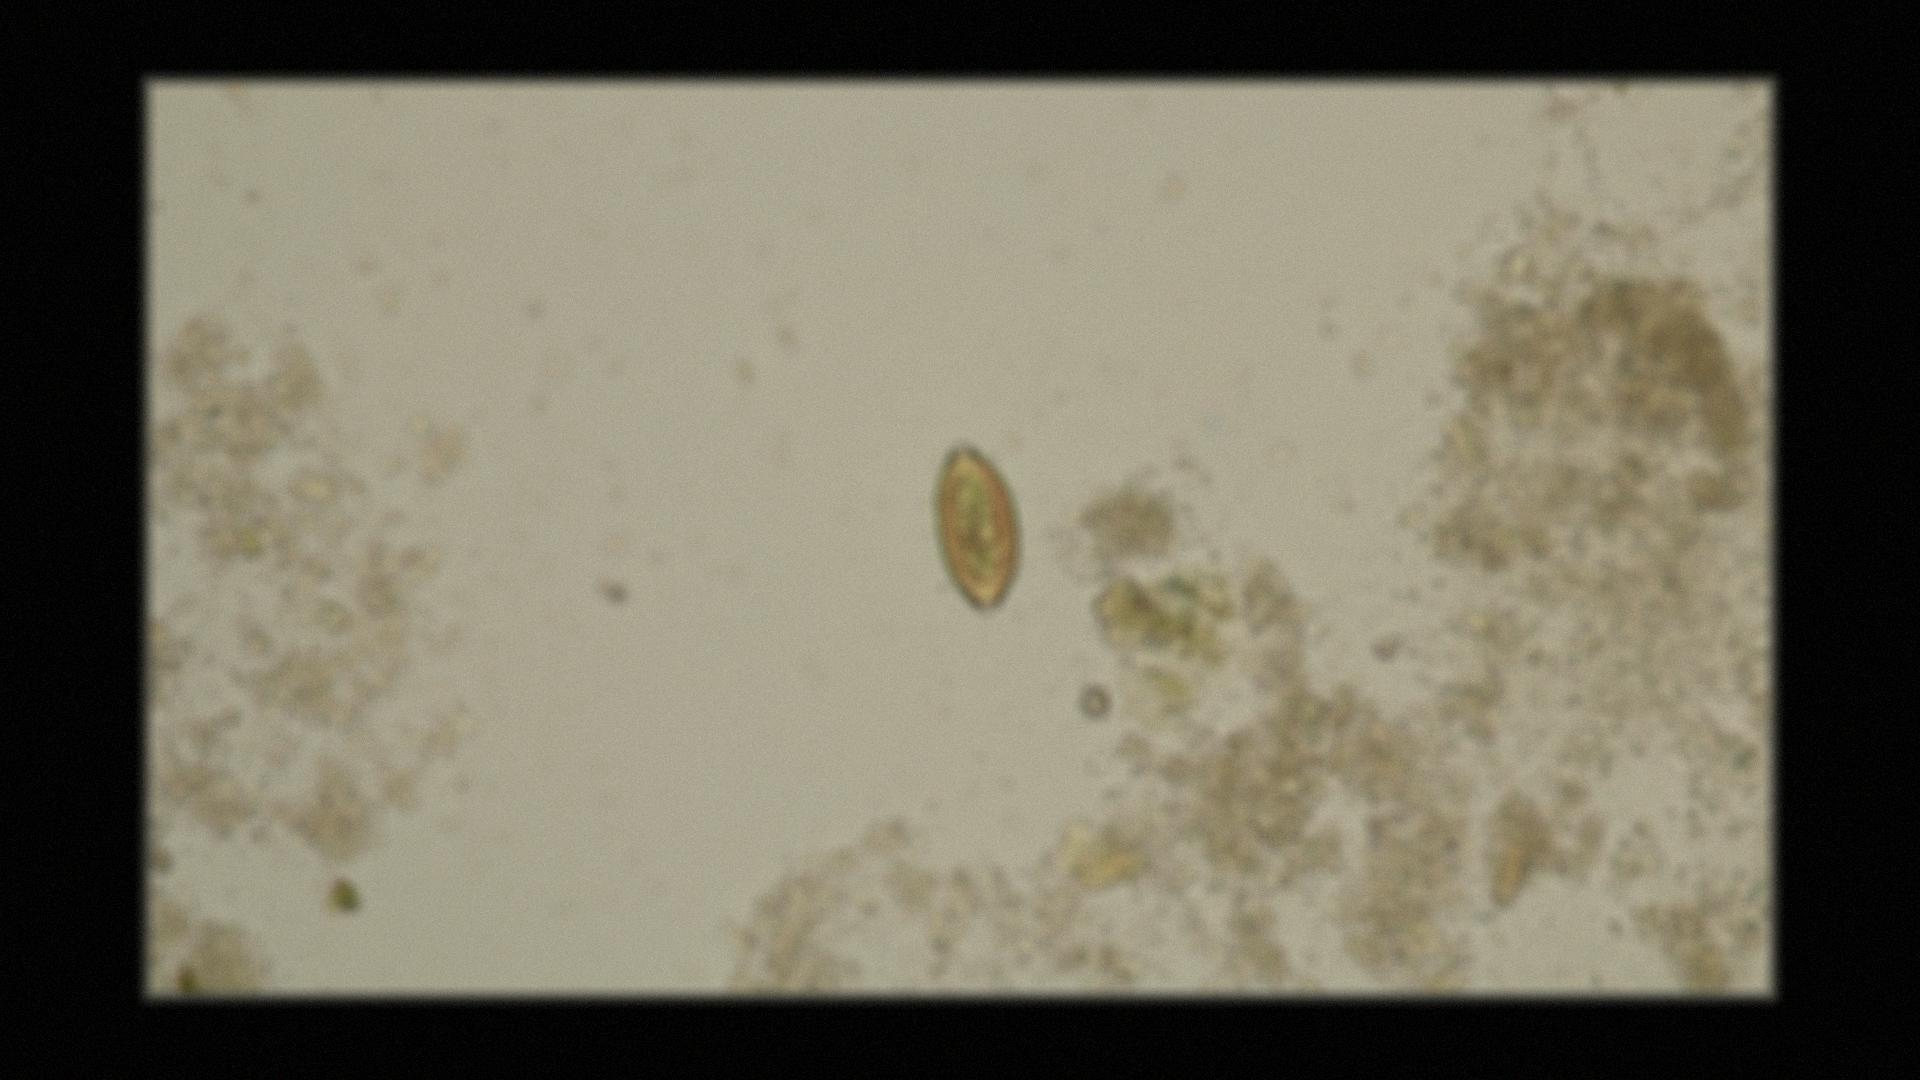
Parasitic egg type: Trichuris trichiura